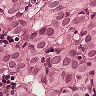
Metastatic tissue present: yes